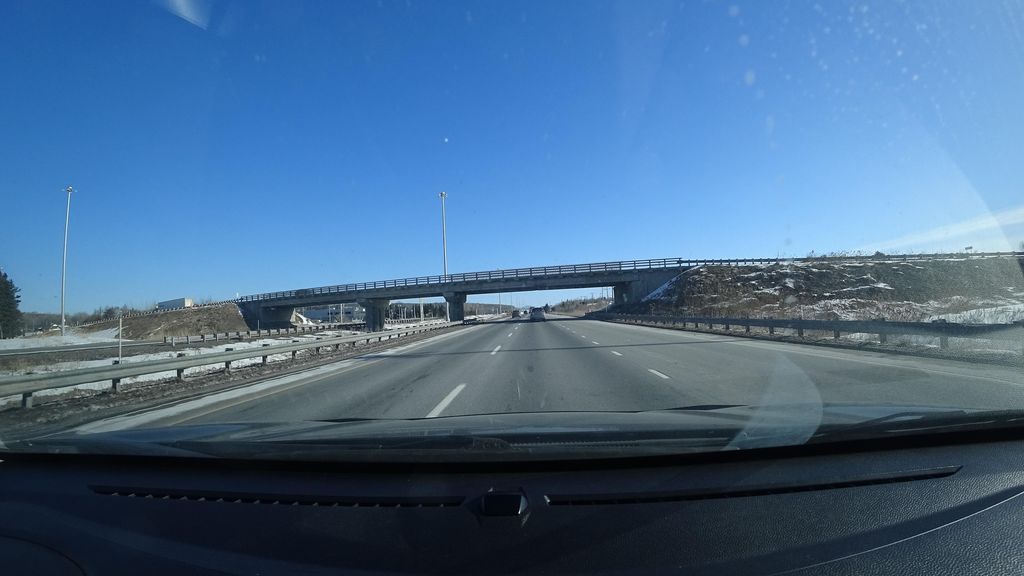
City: quebec_city